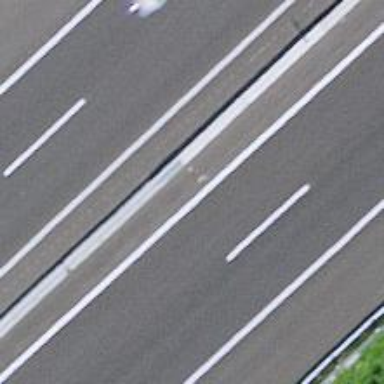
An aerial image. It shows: View of motorway.